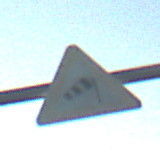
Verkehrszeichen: SeitenwindVonRechts
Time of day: MorningAfternoon
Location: Outdoor (Nature)
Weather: Clear
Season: NotSpecified
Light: Natural